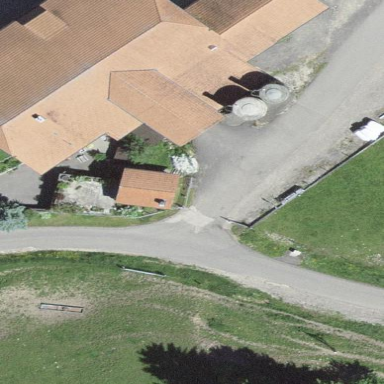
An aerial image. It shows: Farm building.